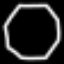
Label: octagon